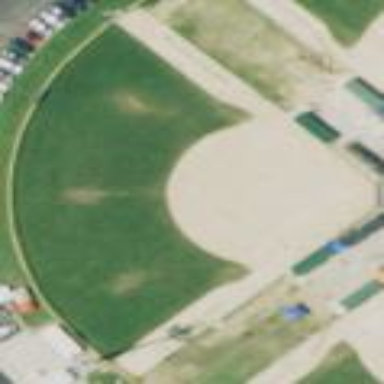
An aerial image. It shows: Softball pitch for baseball.